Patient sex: M
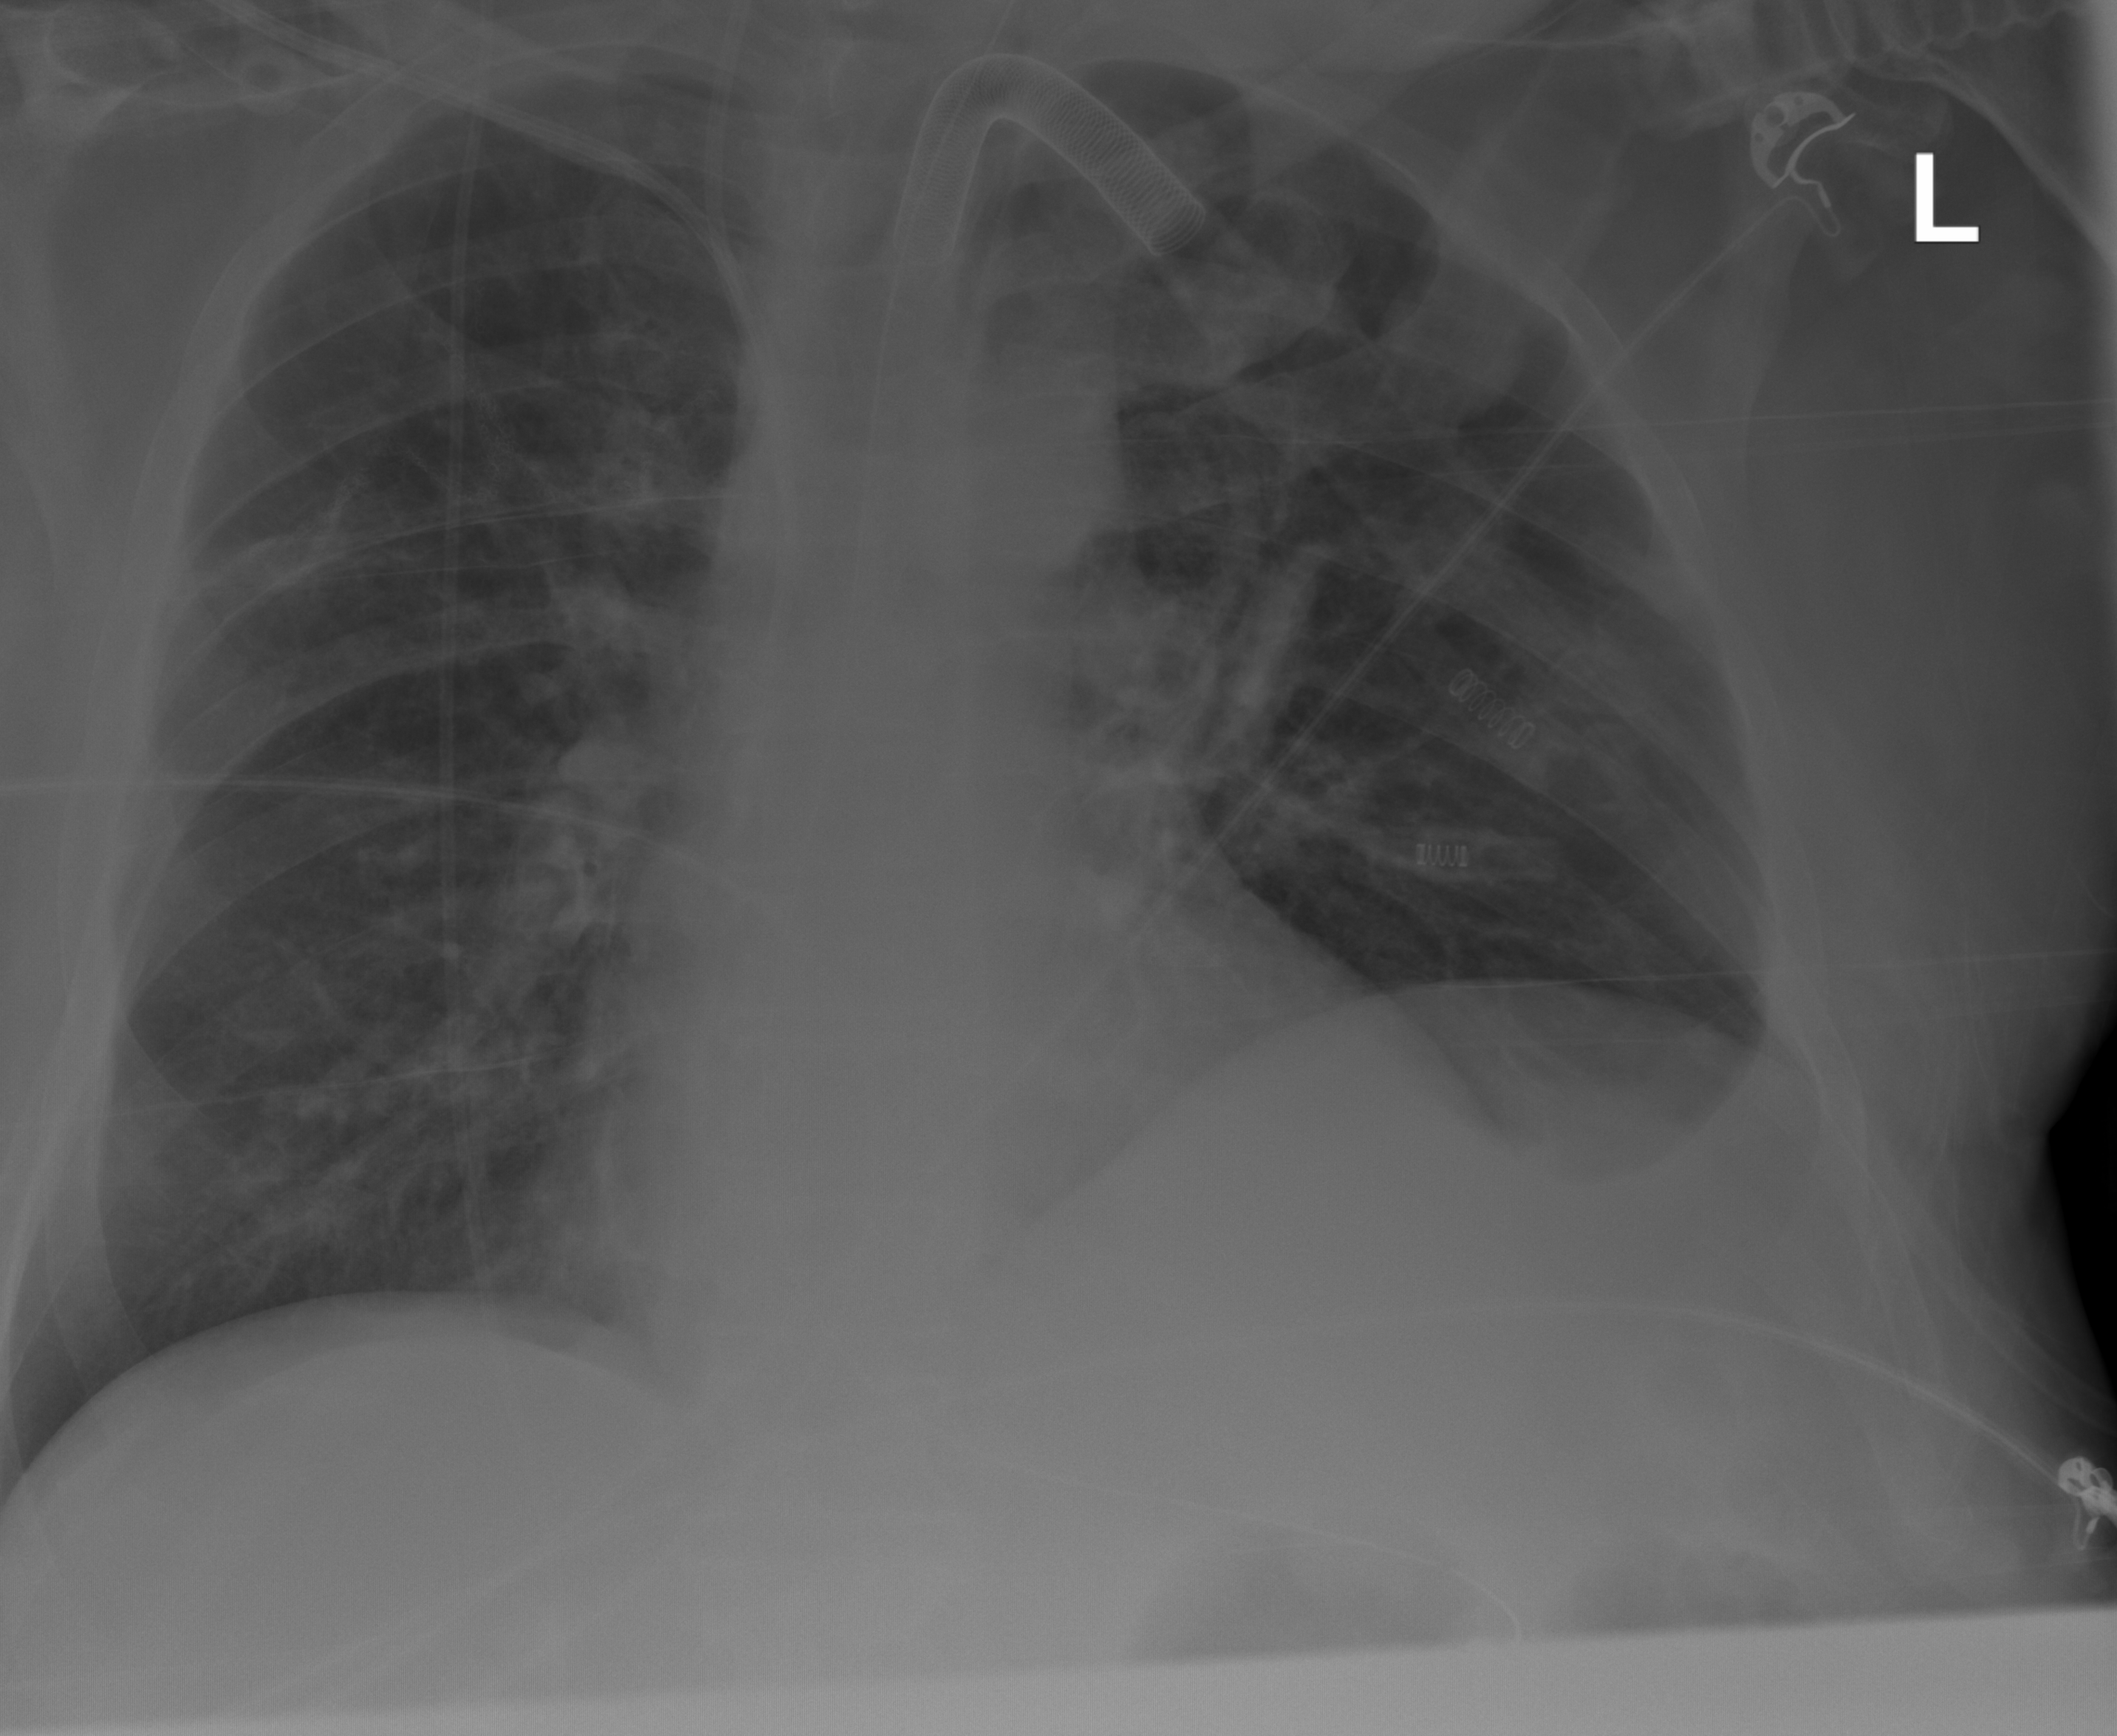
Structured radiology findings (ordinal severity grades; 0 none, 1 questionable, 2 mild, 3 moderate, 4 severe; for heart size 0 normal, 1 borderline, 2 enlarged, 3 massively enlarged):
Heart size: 0
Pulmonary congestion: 1
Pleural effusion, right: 0
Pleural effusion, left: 2
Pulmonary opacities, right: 0
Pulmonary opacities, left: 0
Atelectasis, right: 2
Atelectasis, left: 2